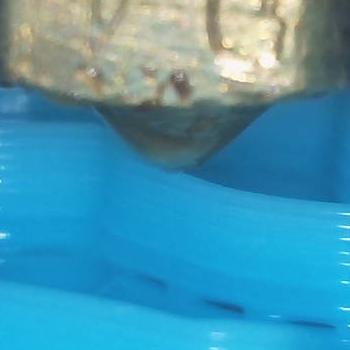
Flow rate: 66%